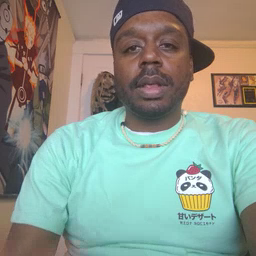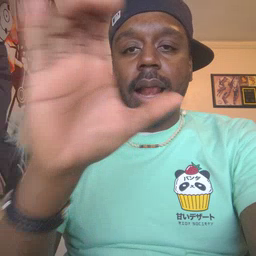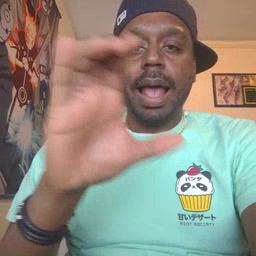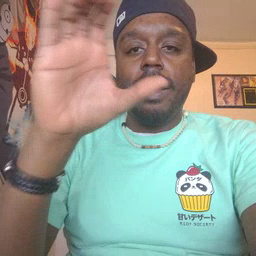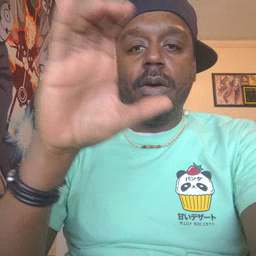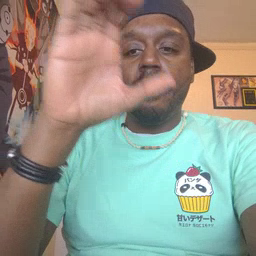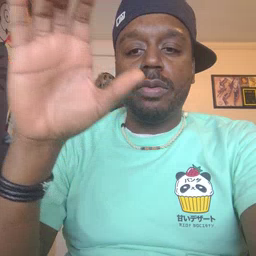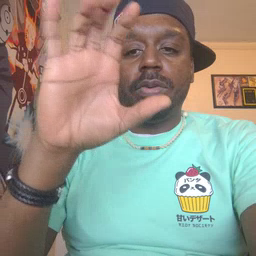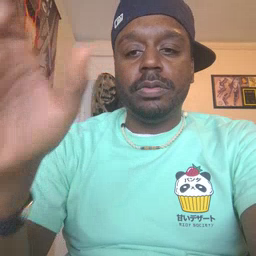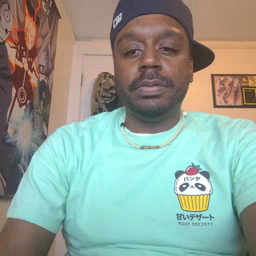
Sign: cloud